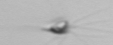
Label: Calciopappus